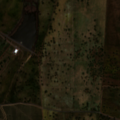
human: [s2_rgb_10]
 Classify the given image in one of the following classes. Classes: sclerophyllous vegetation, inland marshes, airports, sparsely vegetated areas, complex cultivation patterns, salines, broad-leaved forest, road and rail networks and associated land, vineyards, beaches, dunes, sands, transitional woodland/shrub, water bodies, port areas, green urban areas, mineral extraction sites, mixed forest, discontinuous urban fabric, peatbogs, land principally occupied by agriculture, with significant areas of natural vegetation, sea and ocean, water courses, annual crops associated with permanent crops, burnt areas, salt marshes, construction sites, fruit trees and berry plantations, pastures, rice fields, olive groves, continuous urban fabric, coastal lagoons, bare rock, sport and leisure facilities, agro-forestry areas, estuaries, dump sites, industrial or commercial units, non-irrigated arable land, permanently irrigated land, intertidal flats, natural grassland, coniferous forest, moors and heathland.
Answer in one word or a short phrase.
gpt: continuous urban fabric